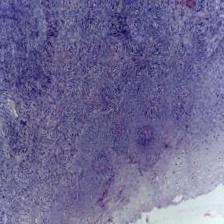
Diagnosis: OSCC